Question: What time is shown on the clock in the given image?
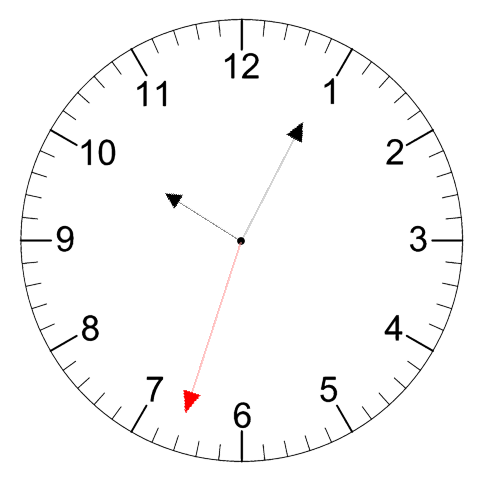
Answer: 10:04:33